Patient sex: M
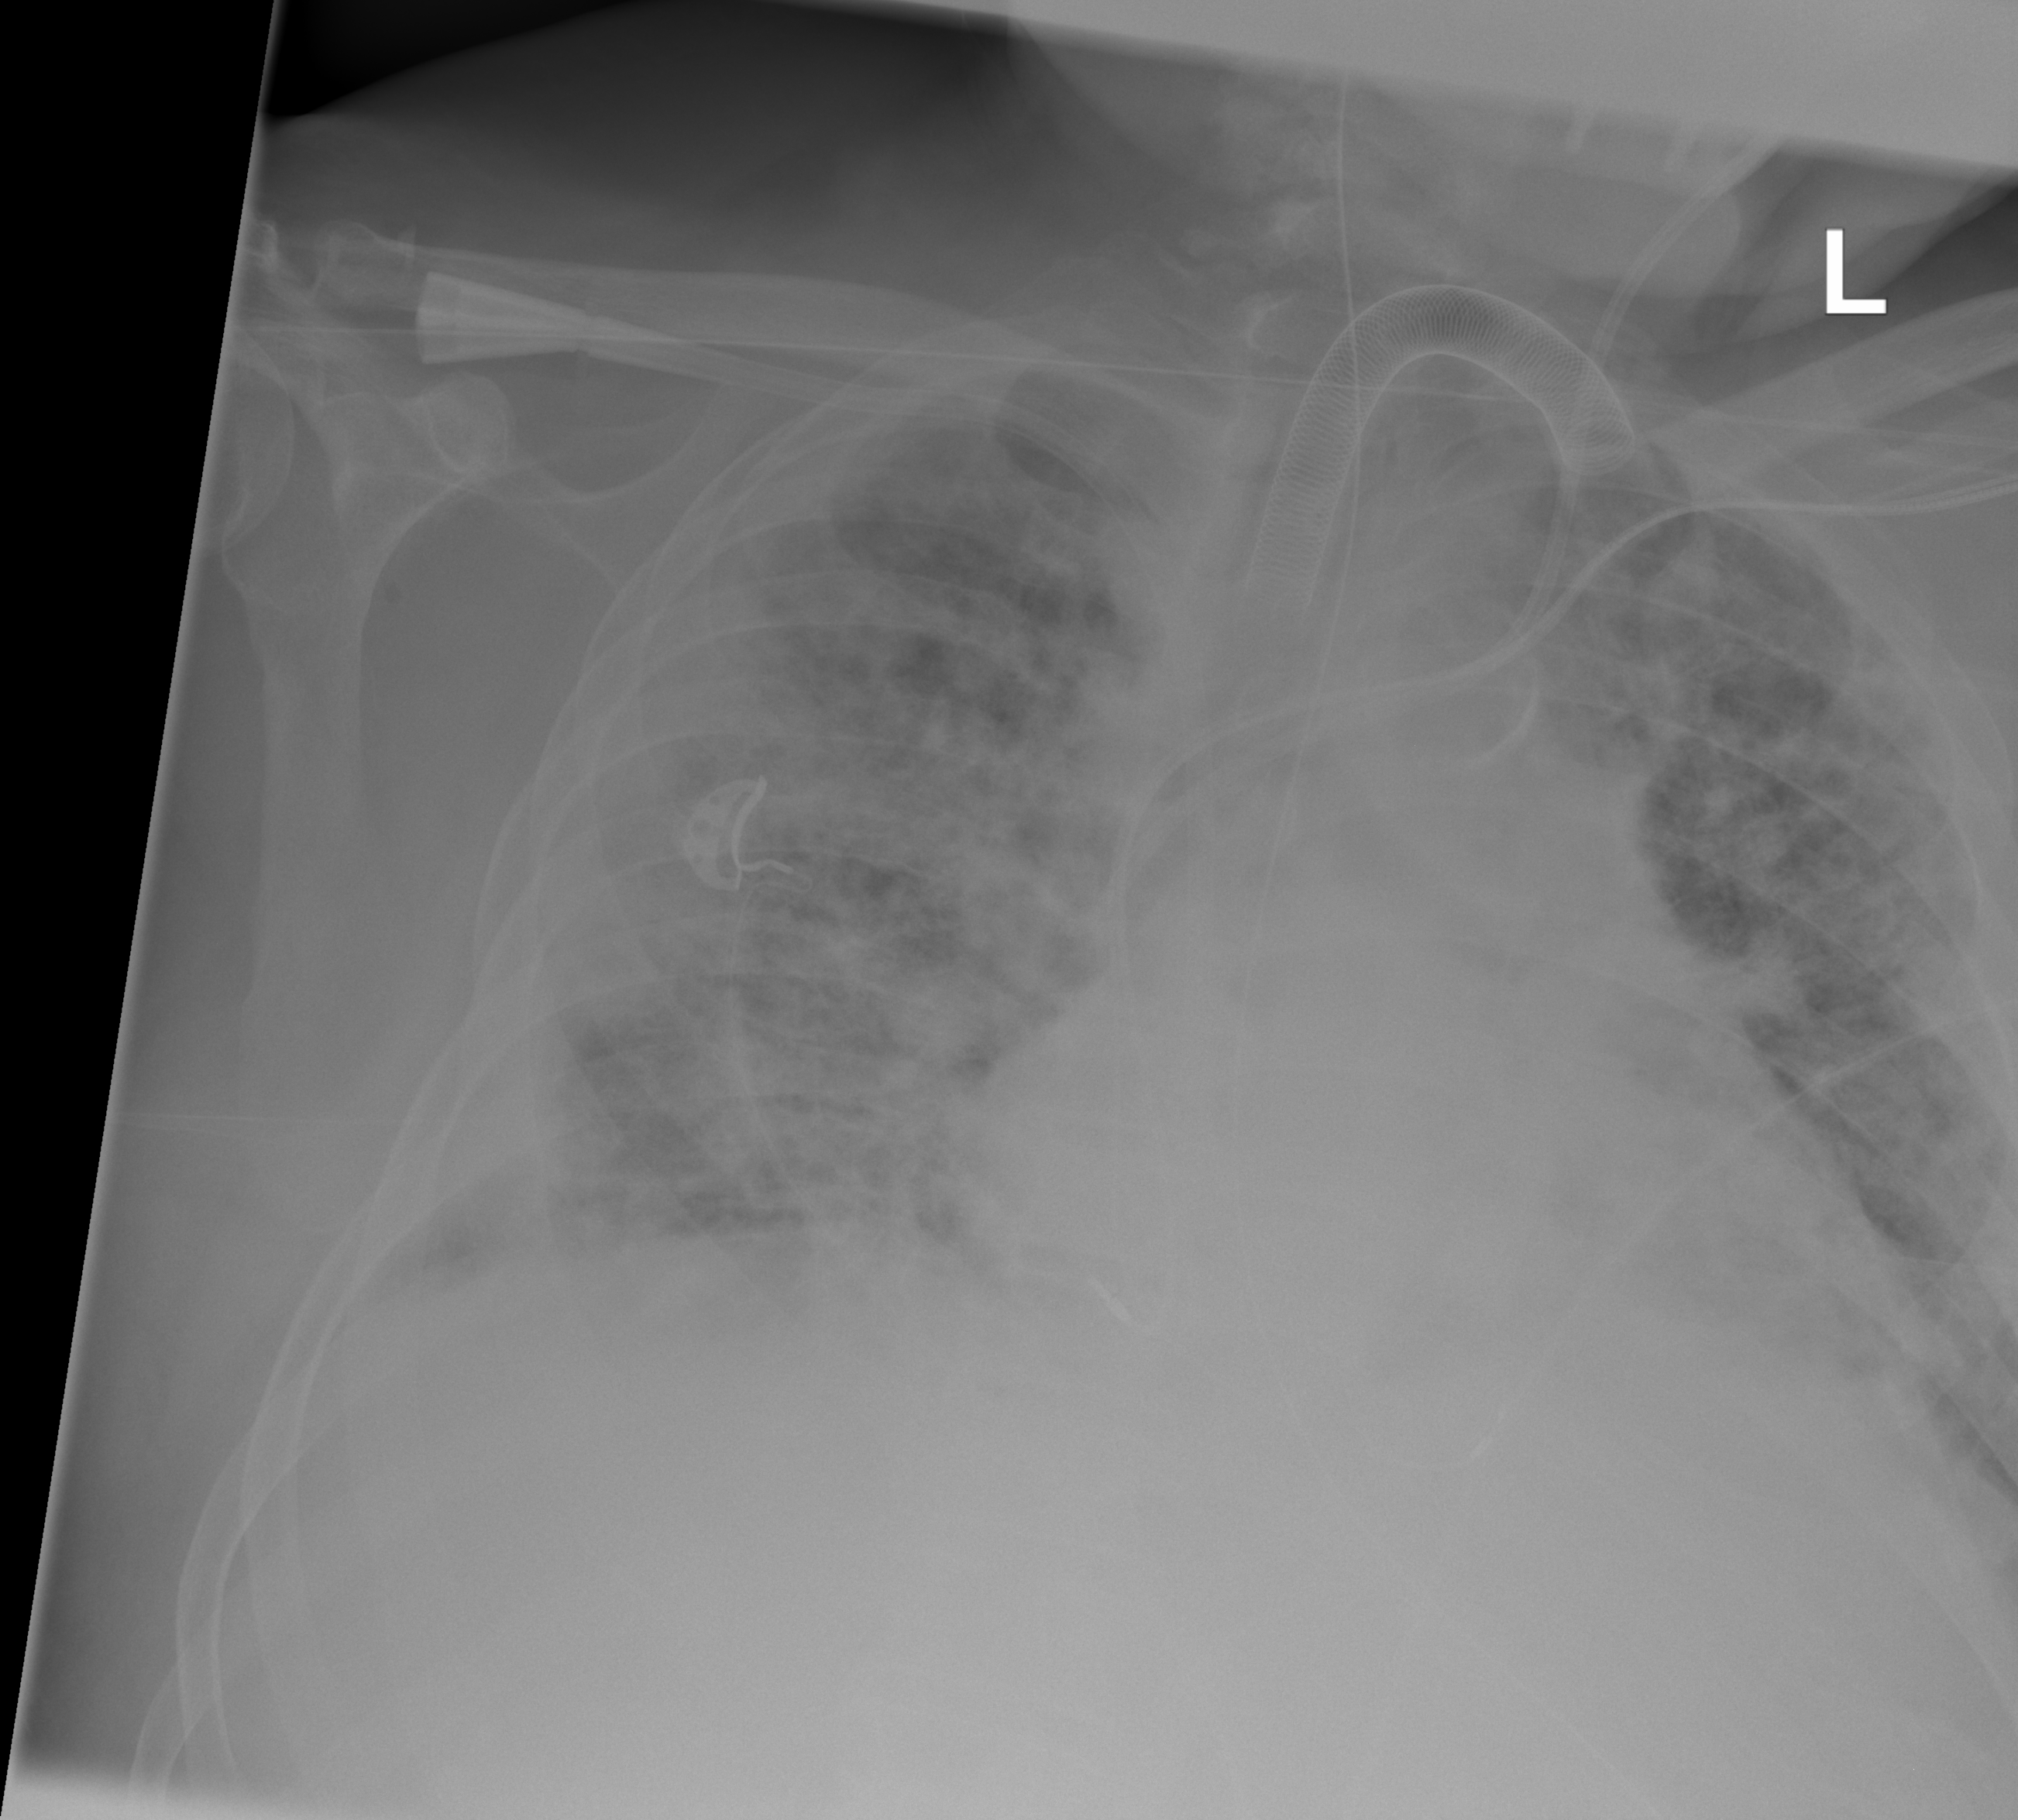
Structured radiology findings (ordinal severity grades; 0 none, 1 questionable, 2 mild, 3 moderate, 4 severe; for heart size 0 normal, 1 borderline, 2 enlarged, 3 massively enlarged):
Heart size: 2
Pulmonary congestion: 0
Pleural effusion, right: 0
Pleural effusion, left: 0
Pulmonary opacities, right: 3
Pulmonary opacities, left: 3
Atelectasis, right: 2
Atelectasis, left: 2